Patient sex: M
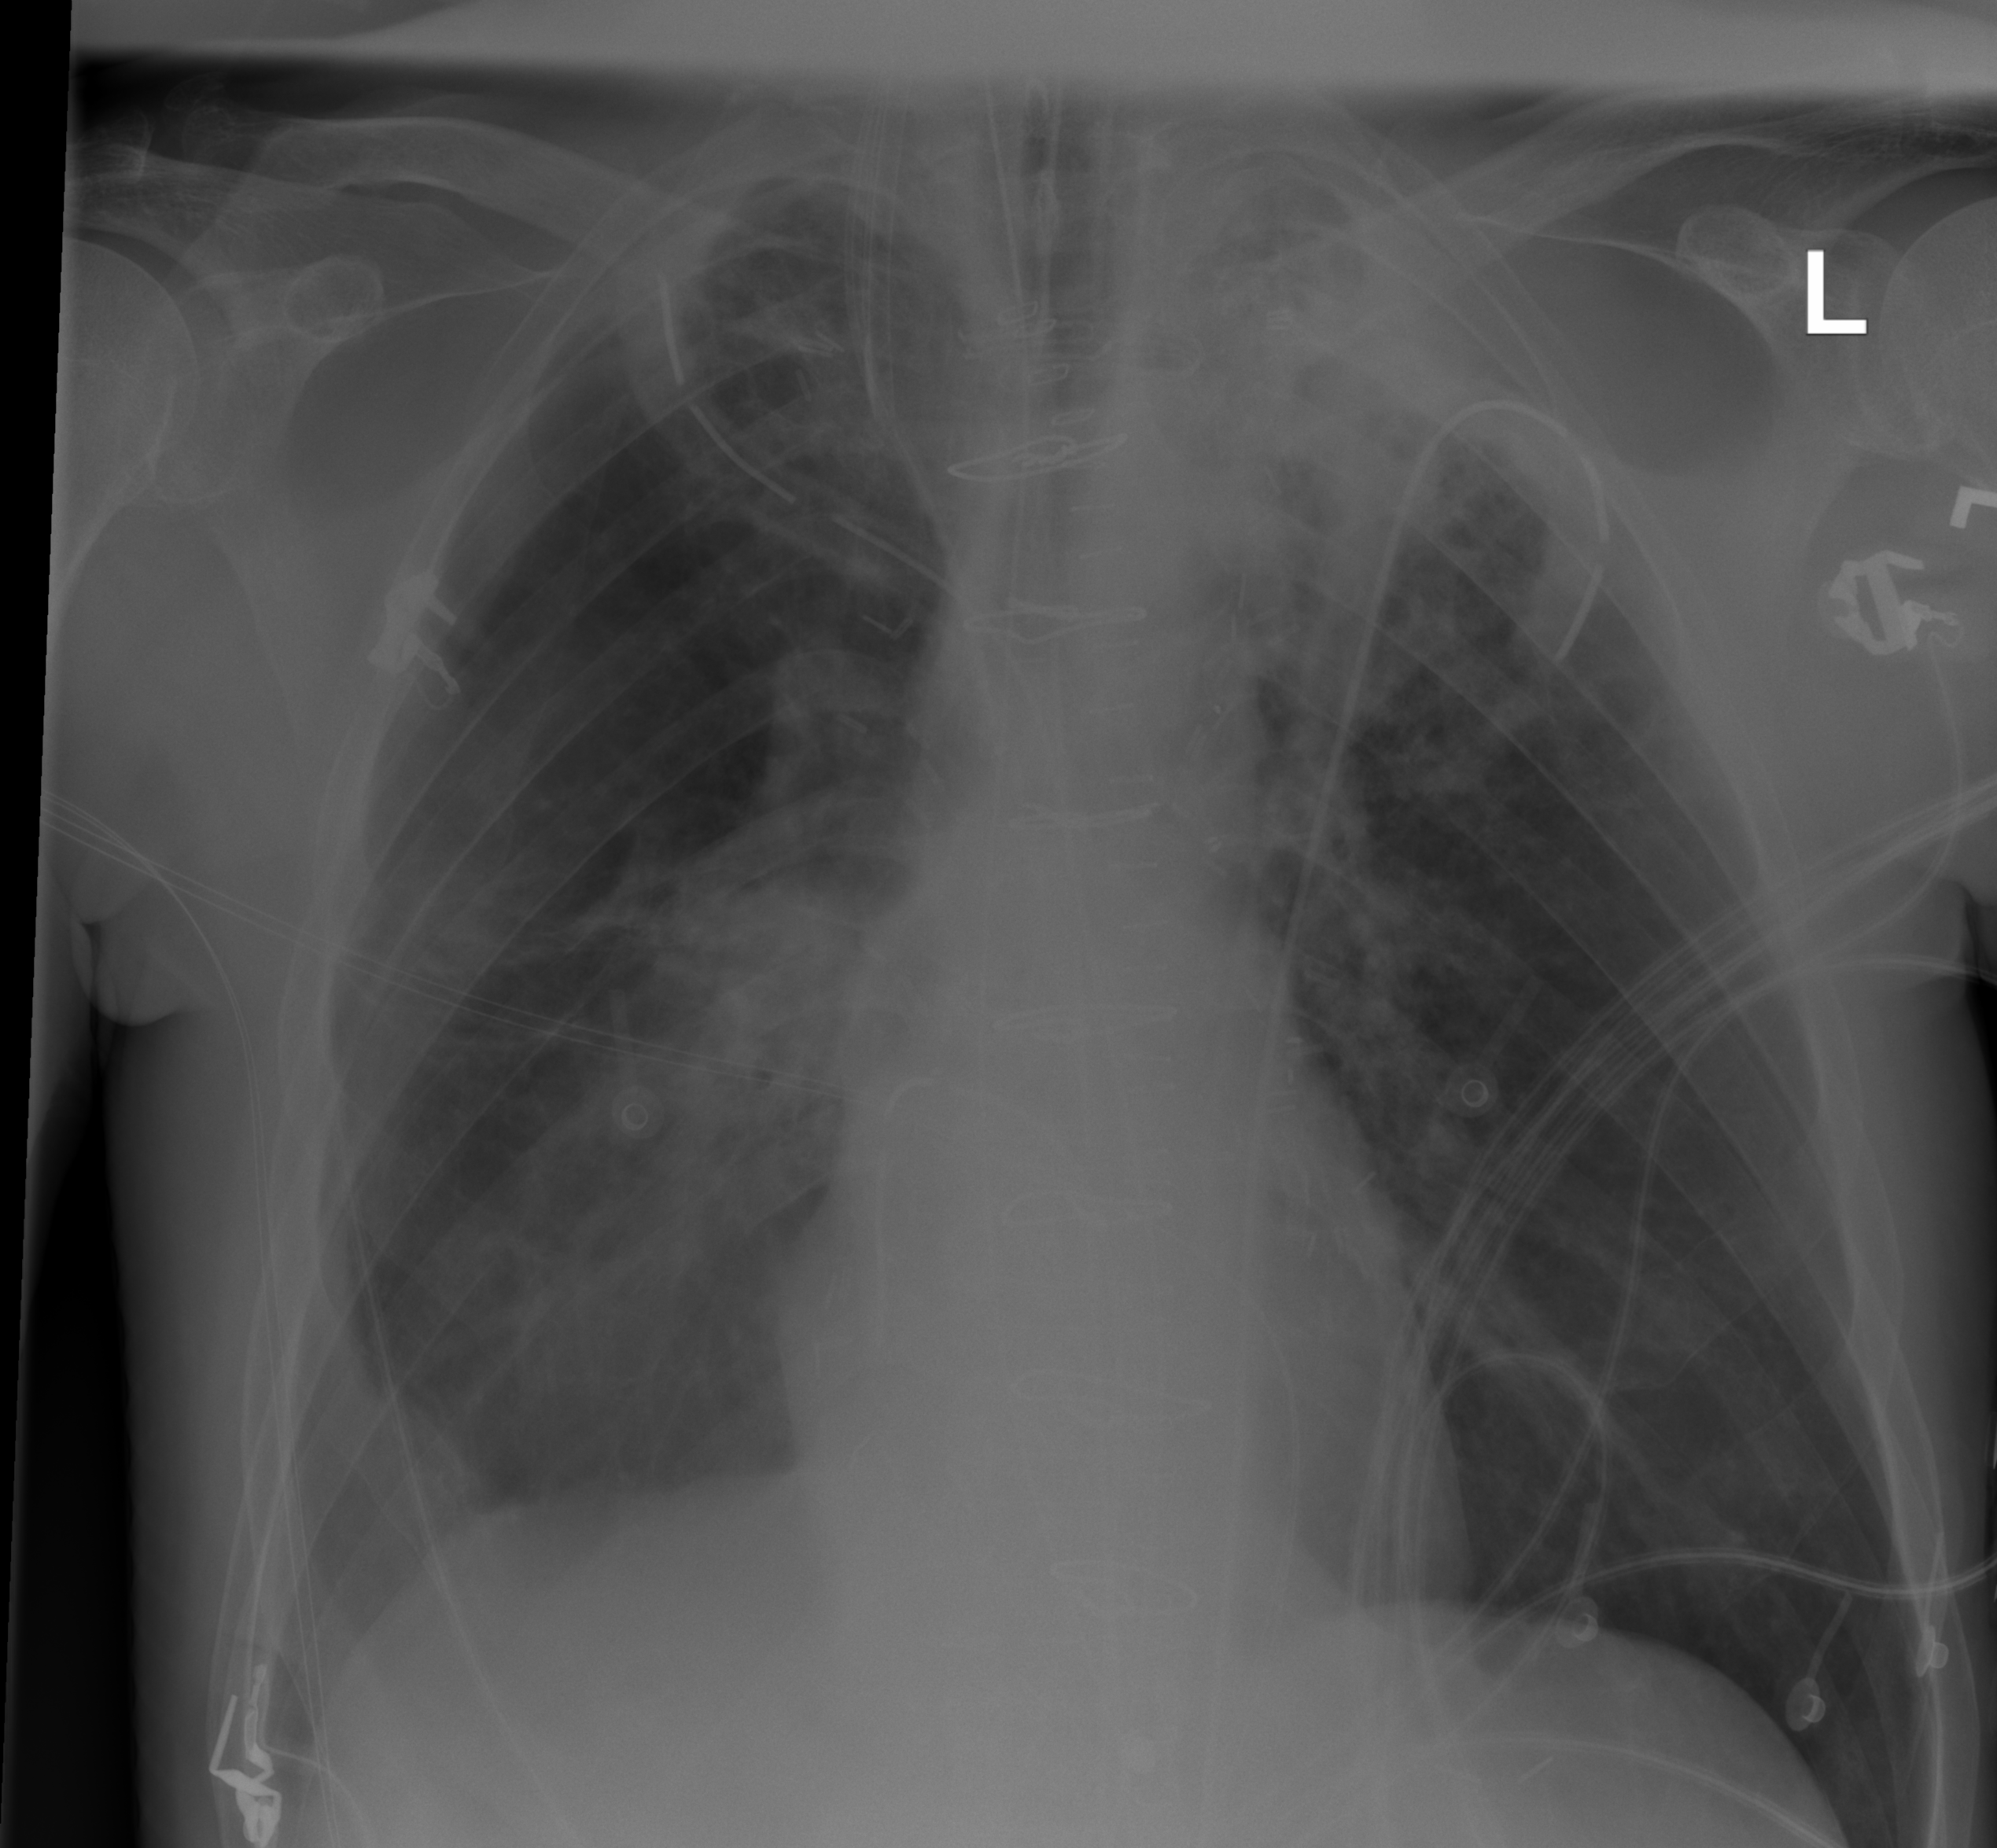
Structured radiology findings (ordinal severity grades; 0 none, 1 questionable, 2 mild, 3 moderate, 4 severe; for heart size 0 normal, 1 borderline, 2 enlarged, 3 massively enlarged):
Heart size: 0
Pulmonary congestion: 0
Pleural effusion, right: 0
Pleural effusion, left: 0
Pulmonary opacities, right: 2
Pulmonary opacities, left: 4
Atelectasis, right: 2
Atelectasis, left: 3